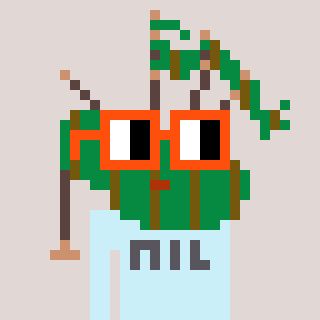
a pixel art character with square orange glasses, a bagpipe-shaped head and a cold-colored body on a warm background